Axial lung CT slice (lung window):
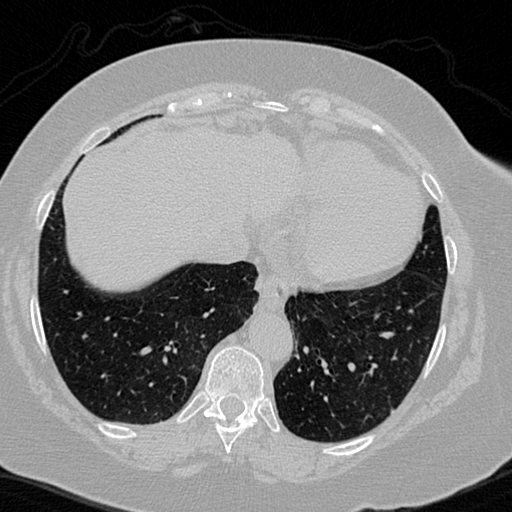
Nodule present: no